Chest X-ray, PA view. Patient: 80 years old, sex F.
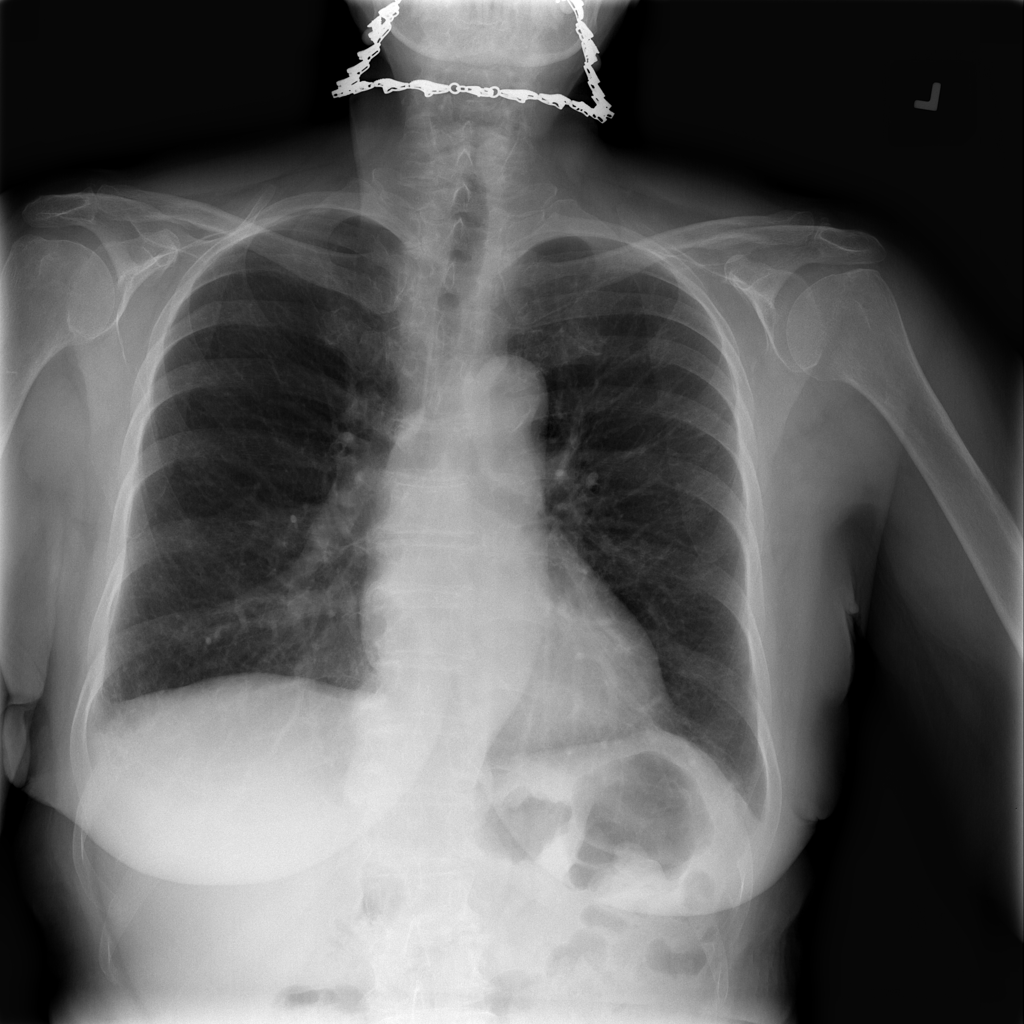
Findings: No Finding